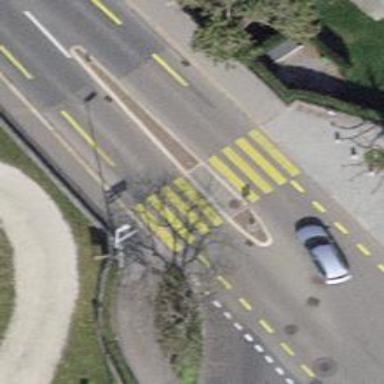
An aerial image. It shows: Kerb barrier.